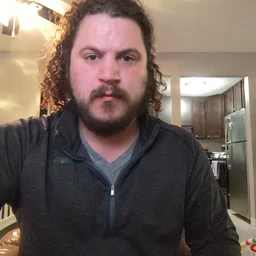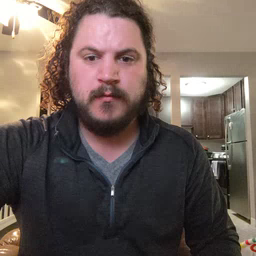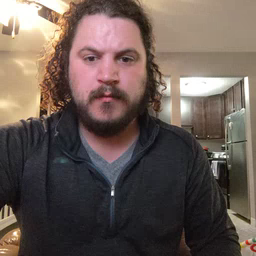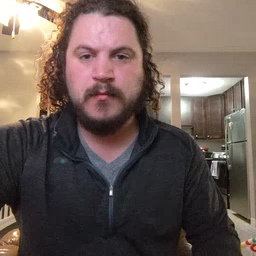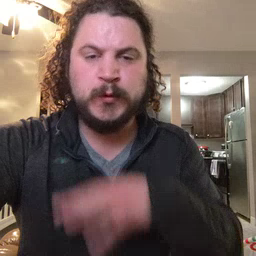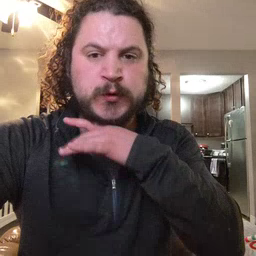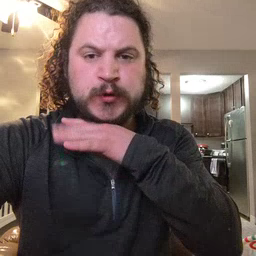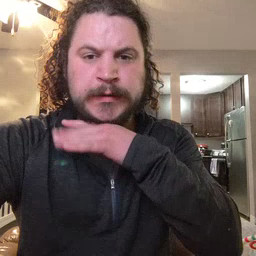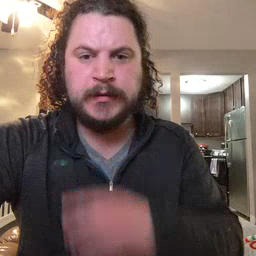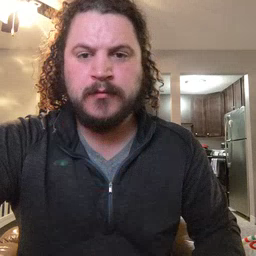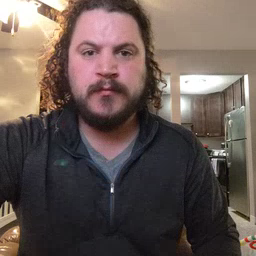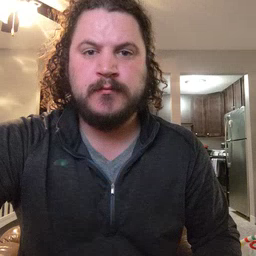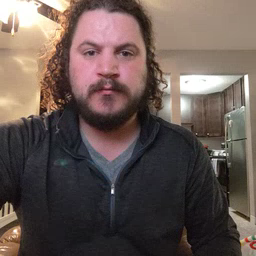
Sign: dirty